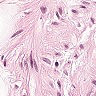
Metastatic tissue present: no